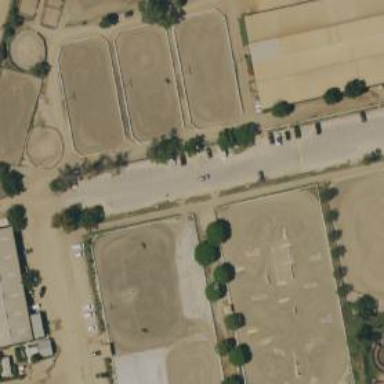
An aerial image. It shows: Equestrian pitch for leisure land activities.